Field crop: maize
Growth stage: 2
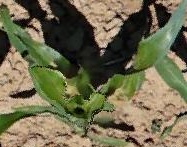
Species: maize